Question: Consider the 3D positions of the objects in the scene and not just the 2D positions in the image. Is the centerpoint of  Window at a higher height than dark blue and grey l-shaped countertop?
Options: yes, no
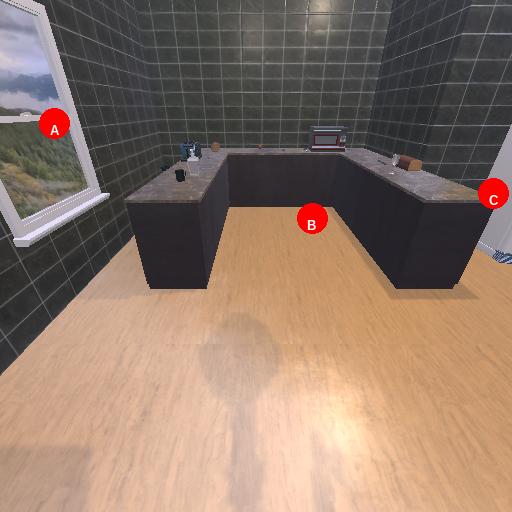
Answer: yes